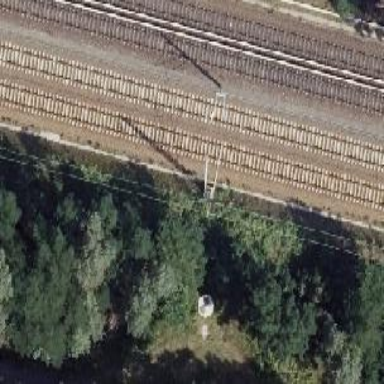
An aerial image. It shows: Milestone along the railway with catenary mast.